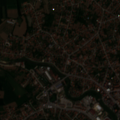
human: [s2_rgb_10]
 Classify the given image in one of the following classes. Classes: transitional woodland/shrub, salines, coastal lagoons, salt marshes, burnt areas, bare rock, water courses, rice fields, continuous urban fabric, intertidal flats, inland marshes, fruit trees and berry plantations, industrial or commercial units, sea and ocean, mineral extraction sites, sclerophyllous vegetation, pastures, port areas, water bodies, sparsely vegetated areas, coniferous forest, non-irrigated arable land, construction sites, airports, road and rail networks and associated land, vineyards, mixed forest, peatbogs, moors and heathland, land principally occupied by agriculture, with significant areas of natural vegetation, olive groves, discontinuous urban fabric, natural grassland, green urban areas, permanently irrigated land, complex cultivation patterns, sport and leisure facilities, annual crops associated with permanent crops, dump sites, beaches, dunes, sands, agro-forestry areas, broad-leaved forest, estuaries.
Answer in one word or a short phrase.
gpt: discontinuous urban fabric, non-irrigated arable land, complex cultivation patterns, land principally occupied by agriculture, with significant areas of natural vegetation